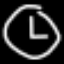
Label: clock